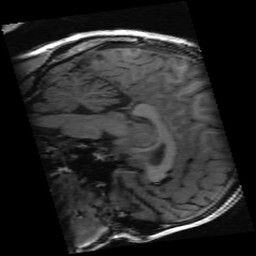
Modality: inplaneT1
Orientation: sagittal